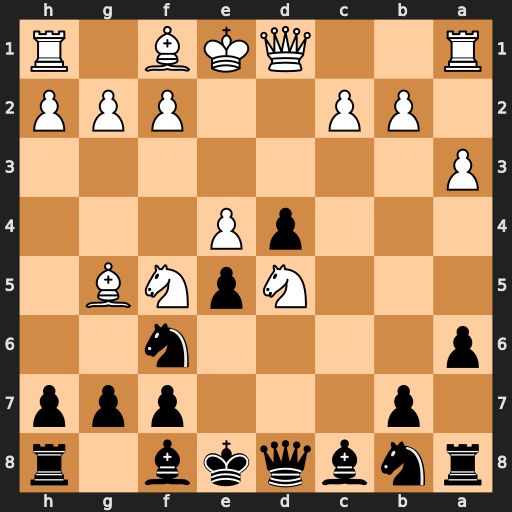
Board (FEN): rnbqkb1r/1p3ppp/p4n2/3NpNB1/3pP3/P7/1PP2PPP/R2QKB1R
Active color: b
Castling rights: KQkq
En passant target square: -
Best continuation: Bxf5 Bxf6 gxf6